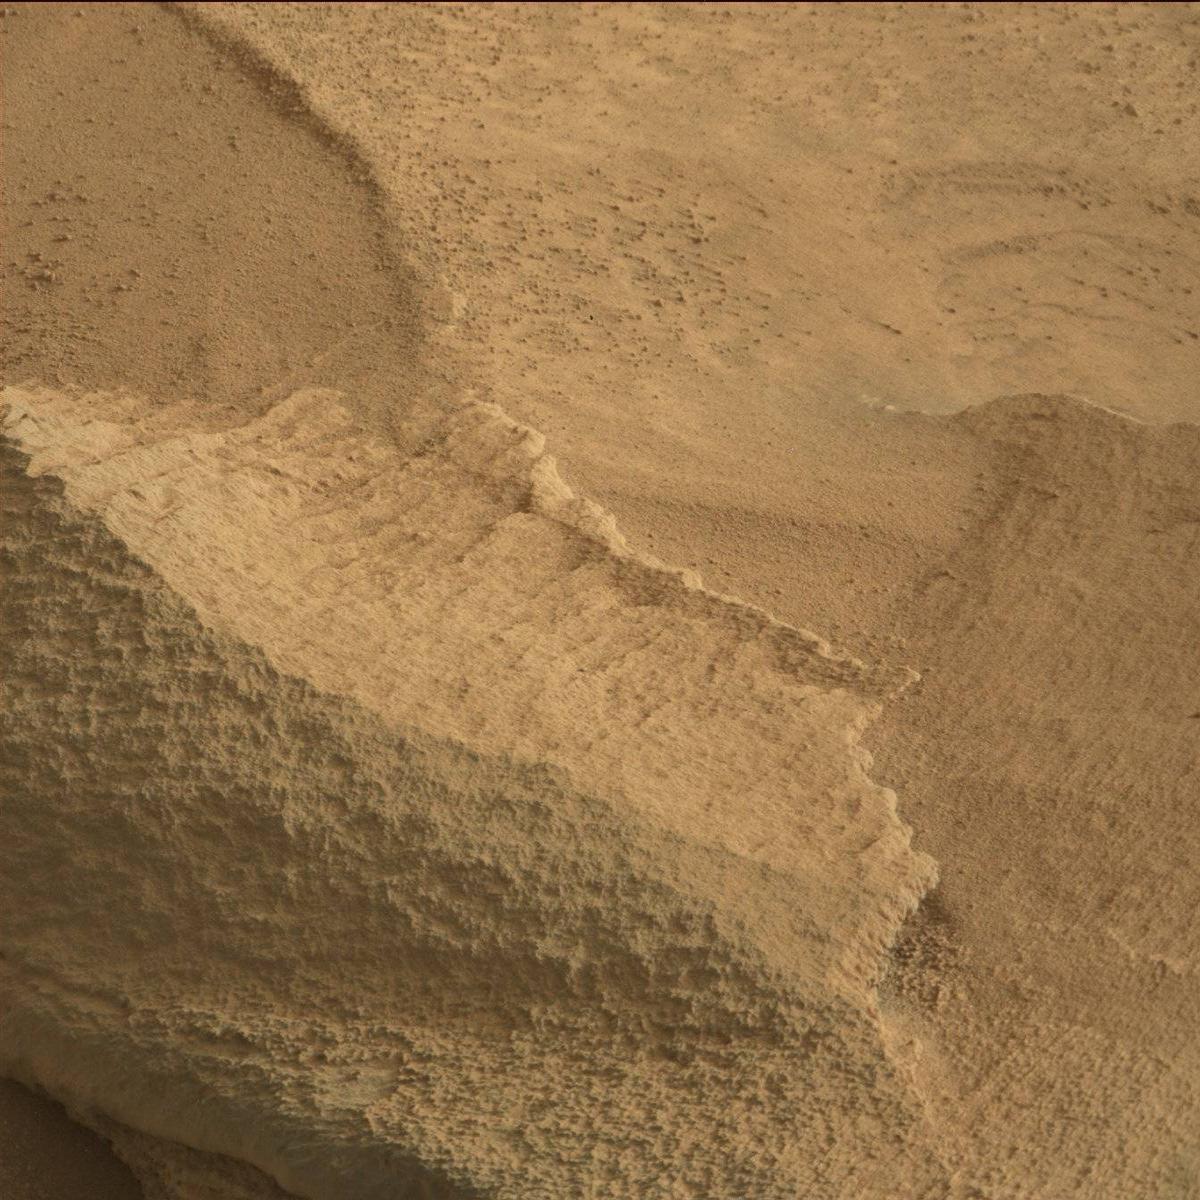
Terrain classes present: Bedrock, Sand / Soil